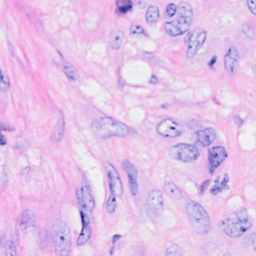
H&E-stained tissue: Breast